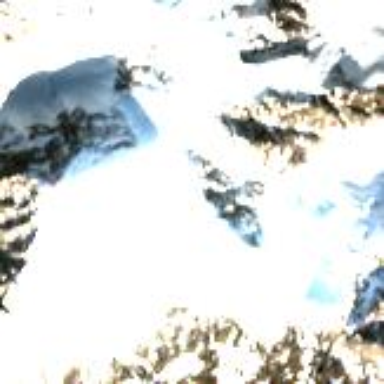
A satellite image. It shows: Majestic glacier in the distance.